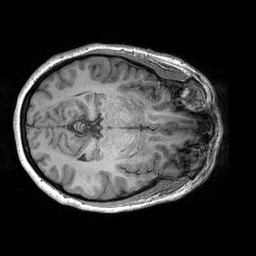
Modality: T1w
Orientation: axial
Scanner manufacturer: siemens
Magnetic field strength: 3 T
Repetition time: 2.3 s
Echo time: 0.00298 s